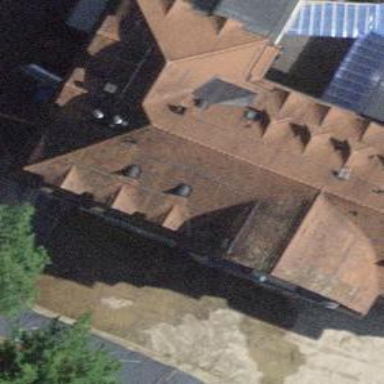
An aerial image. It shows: Nursing home.